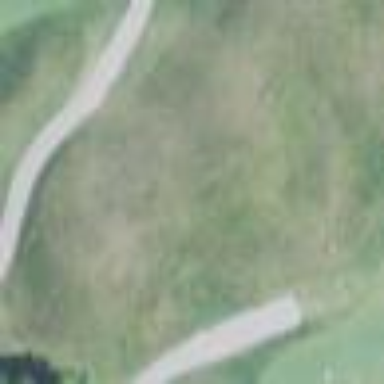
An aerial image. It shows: Rough grassy area used for golf.